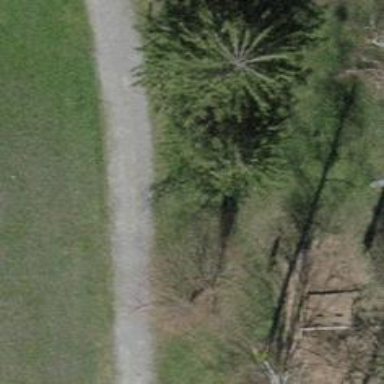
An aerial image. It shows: Footway with fine gravel surface.